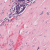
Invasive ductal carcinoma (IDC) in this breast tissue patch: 0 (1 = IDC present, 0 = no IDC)